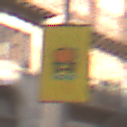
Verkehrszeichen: FahrzeugeMitWassergefaehrdenderLadungOhnePfeilsymbol
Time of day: MorningAfternoon
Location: Outdoor (Urban)
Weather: PartlyCloudy
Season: NotSpecified
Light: Natural